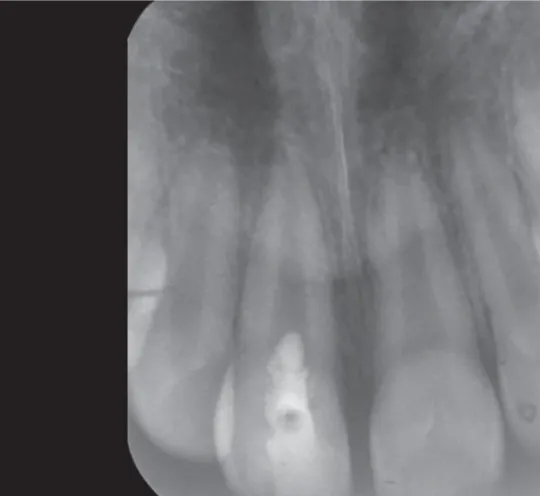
3-month follow-up showing early stages of apexogenesis.
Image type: radiology (x_ray)